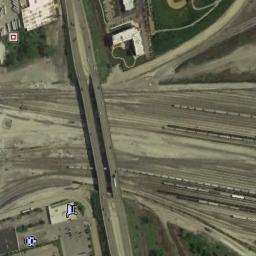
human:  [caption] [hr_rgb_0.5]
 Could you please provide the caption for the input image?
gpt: There are many roads of different lengths under the overpass .

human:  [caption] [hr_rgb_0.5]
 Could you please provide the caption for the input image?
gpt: There are two overpasses and three lakes in this area .

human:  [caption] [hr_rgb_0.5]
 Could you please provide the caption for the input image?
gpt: The cross-line overpass is over the roads and some buildings are next to the overpass .

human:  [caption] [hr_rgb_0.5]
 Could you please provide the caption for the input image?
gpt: The overpass is next to the bare land and some houses .

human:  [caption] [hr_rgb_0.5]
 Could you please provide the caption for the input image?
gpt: There are some buildings and green lawns beside the overpass .